Question: How can I place images like follow :

I would like the spaces between the images to be the same. Also while resizing the window, I would like the spaces to update so that each space always has the same size.
'''
<div id="panel">
<img id="icon1" class="icon" src="...">
<img id="icon2" class="icon" src="...">
<img id="icon3" class="icon" src="...">
</div>
'''
Here is what I have :
<URL>
It looks a lot like this post : <URL>
But it's not the same, I would like spaces also between the right and left side of the div. Also the example above seems quite complicate to me.
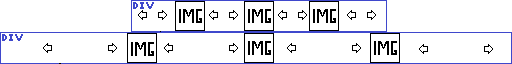
Answer: Updated fiddle:
<URL>
final code, with responsive behavior:
'''
#panel {
border: 2px solid blue;
overflow: auto;
}
.icon-container {
float: left;
width: 33.3%;
text-align: center;
}
'''
when you make elements float you can sort them all in the same line and same orientation as long as they're floating in the same direction, however for the parent container (panel div in this case) to recognize the height of containing elements you need overflow property, so add
'overflow: auto;'
Now you can add a div to contain the images, because using a width directly on images would alter the image dimensions and that's not what is intended.
Once you got floating div elements, you can spread them with a percentage based with, granting all of them will have the same space inside your container, doesn't matter how big or small the screen becomes .
The only thing left is to center images inside their parent containers, since divs are block display by default, you can use 'text-align: center' to grant all of the children elements of parent (the images in this case) will be centered